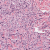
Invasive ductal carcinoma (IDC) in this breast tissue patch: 1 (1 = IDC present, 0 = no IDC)